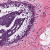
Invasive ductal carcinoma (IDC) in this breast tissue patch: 0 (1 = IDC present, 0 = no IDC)